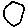
Label: circle